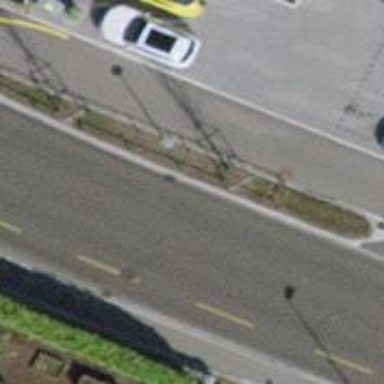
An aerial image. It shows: Secondary road with lane designated for cycling on the left side. The road surface is asphalt.